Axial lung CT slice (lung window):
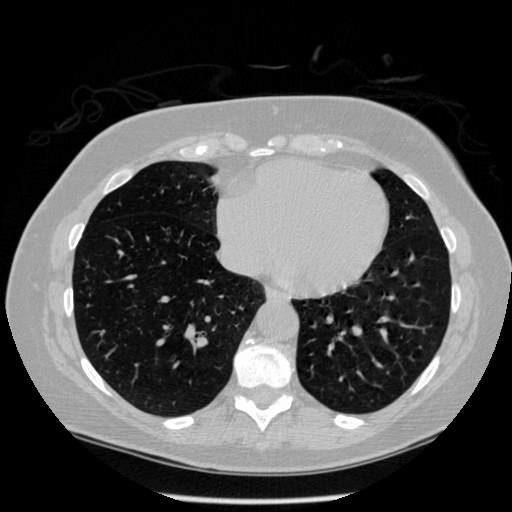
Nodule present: no